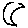
Label: moon